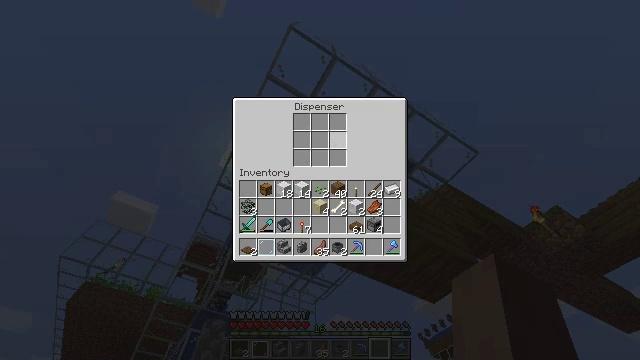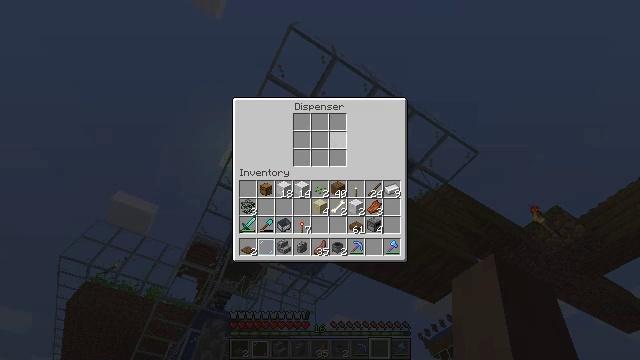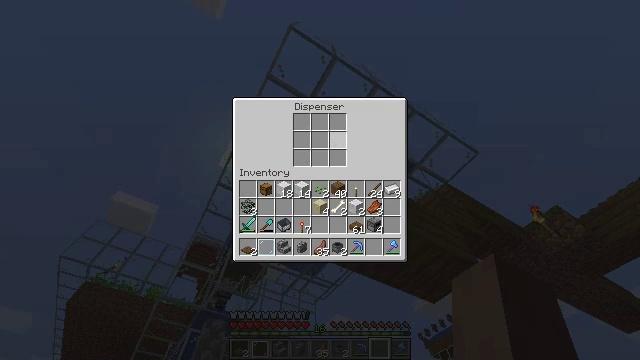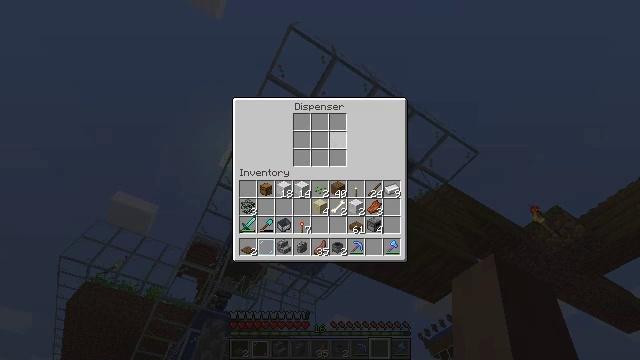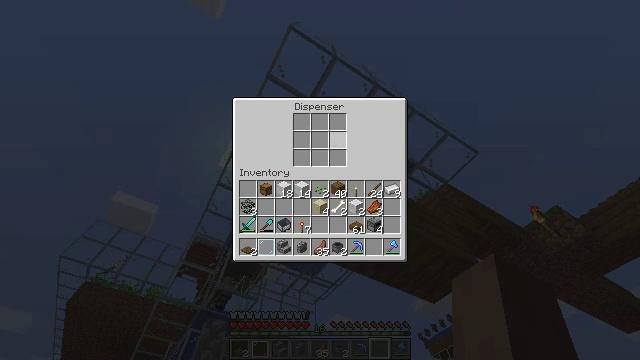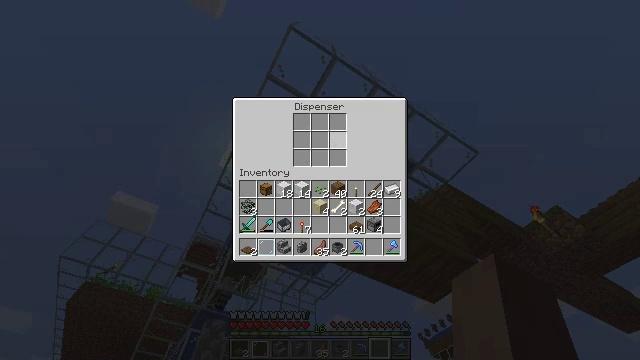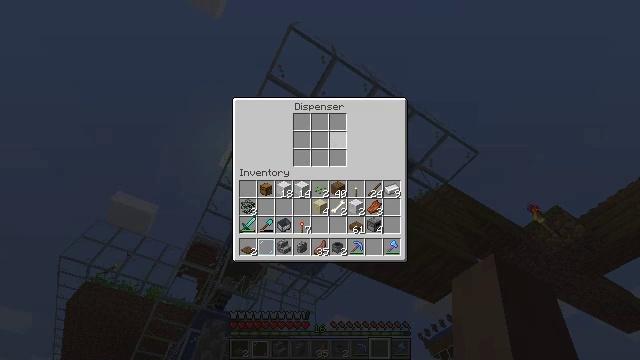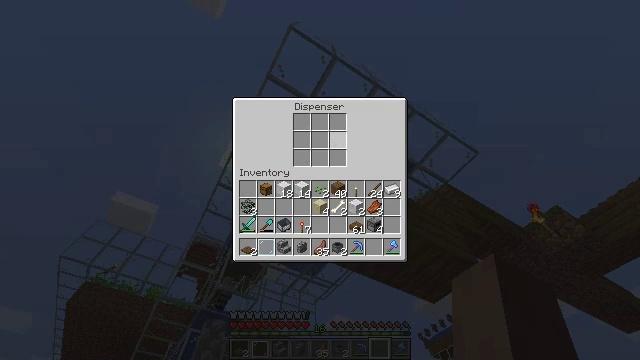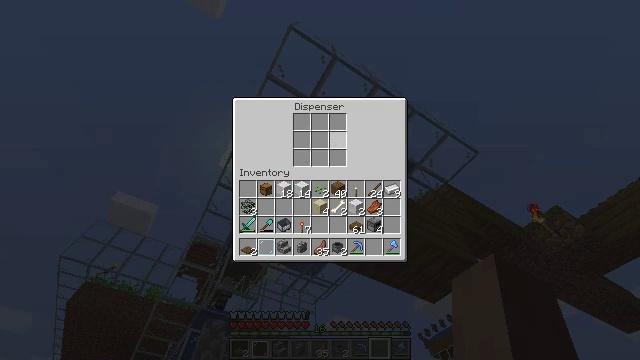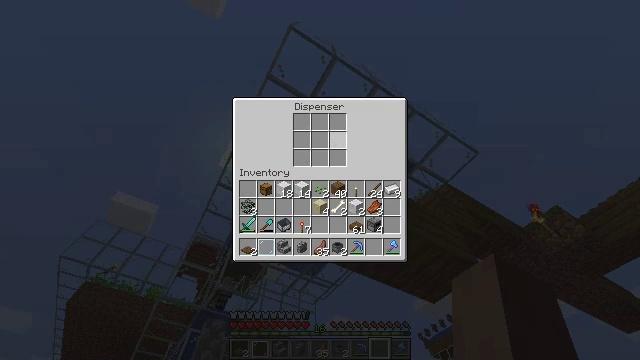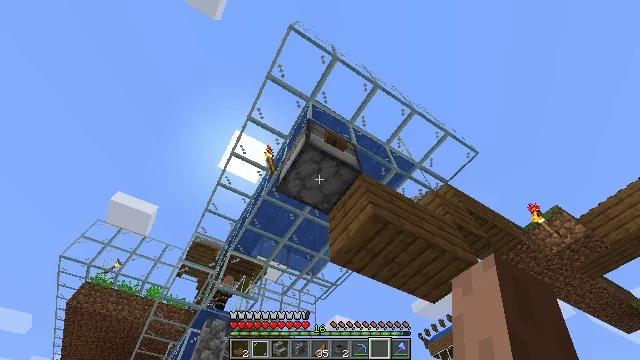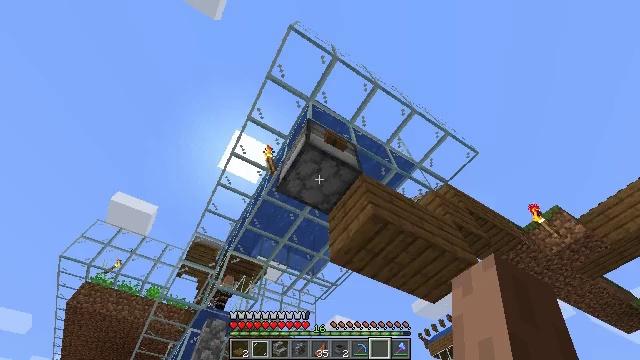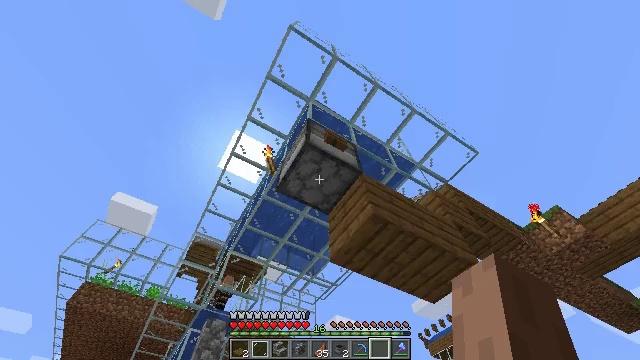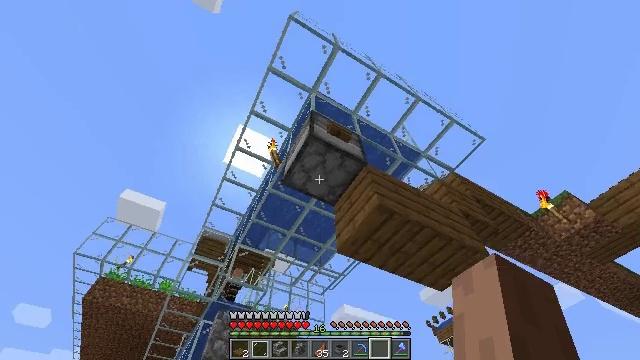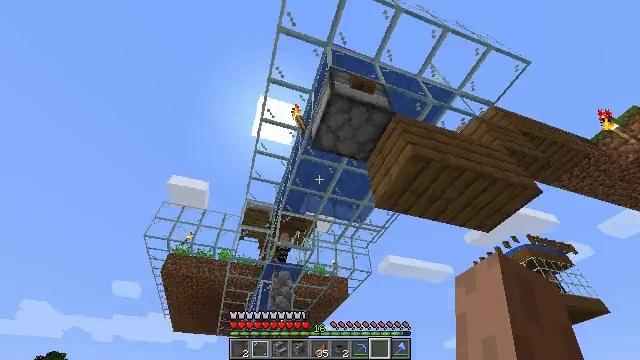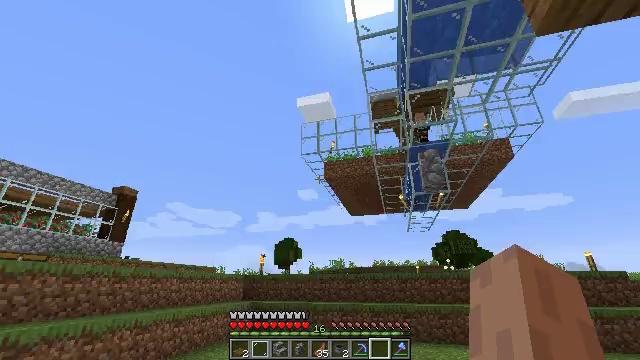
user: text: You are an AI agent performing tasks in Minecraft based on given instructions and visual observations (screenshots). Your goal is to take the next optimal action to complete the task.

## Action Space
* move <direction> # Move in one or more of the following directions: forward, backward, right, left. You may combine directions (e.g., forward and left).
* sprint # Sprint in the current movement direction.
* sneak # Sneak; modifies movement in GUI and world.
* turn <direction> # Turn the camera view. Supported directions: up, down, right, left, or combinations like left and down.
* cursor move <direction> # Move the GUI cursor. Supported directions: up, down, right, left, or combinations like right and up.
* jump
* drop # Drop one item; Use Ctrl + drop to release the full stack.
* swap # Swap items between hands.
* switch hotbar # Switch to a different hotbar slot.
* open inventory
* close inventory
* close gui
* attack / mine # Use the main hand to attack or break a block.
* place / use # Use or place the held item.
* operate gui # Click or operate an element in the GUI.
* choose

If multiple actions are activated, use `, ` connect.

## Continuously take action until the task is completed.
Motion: motion action
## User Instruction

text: Interact with the crafting table to craft a minecart.
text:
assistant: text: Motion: sneak, operate gui
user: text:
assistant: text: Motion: sneak
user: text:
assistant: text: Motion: sneak
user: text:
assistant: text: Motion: no_op
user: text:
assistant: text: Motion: no_op
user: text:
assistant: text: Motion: no_op
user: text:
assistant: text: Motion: no_op
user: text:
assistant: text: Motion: no_op
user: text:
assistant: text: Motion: no_op
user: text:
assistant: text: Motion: no_op
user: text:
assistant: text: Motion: close gui
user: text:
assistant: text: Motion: no_op
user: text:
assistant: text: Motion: turn left and down
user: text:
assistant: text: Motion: turn left and down
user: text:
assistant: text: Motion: turn left and down
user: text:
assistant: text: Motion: turn left and down
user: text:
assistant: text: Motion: turn left and down
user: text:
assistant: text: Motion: turn right and down
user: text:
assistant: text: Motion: turn right
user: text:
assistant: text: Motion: no_op
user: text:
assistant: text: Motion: move forward
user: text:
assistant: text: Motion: move forward, turn right and down
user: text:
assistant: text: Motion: move forward, turn right and down
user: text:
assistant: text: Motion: move forward, sprint, turn right and down
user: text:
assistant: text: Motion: move forward, sprint, turn right and down
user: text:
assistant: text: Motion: move forward, sprint, turn right and down
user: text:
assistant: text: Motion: move forward, sprint, turn right and down
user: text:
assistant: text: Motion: move forward, turn right
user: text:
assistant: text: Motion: move forward, sprint, turn right
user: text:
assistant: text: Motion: move forward, sprint, turn right